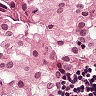
Metastatic tissue present: yes